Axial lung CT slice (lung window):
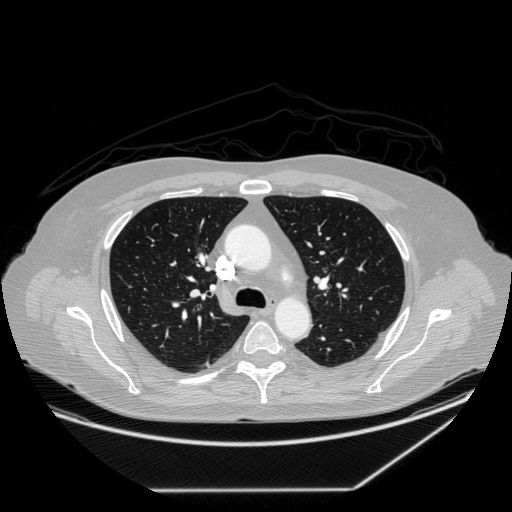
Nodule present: no